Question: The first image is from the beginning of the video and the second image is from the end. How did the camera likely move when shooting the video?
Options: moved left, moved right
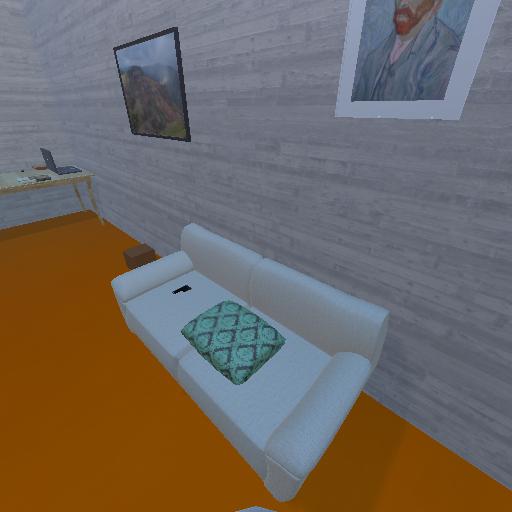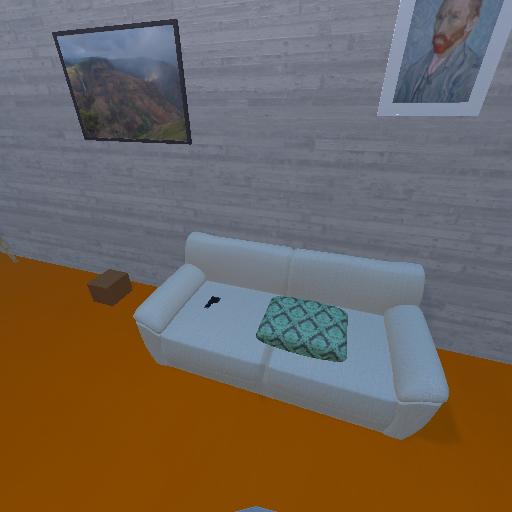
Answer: moved left